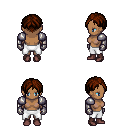
a pixel art fantasy rpg character, female body template, human, dark skin, steel arm armor, white pants, brown parted hairstyle, metal gloves, maroon shoes, four views (front, back, left, right), 2x2 character sprite sheet, small pixel art, hard edges, no anti-aliasing